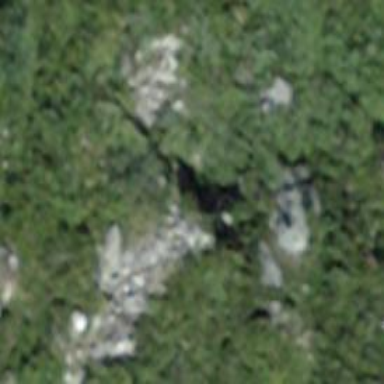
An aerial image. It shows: Natural cliff.